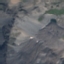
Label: HerbaceousVegetation